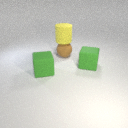
large brown rubber sphere to the right of large green rubber cube